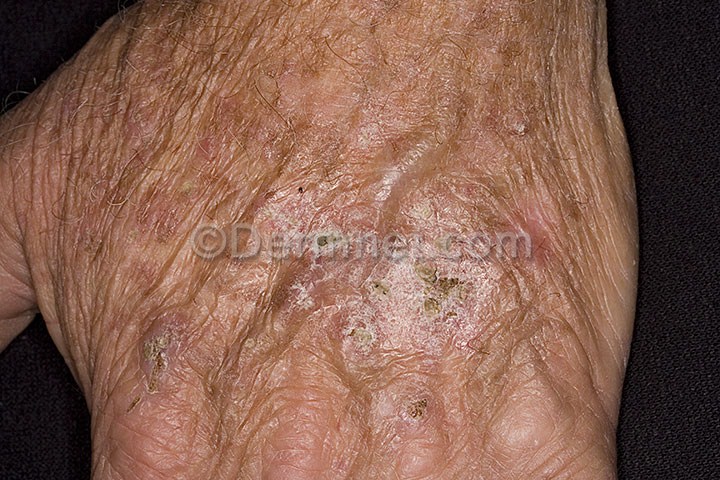
Disease: Actinic Keratosis Basal Cell Carcinoma and other Malignant Lesions